Chest X-ray:
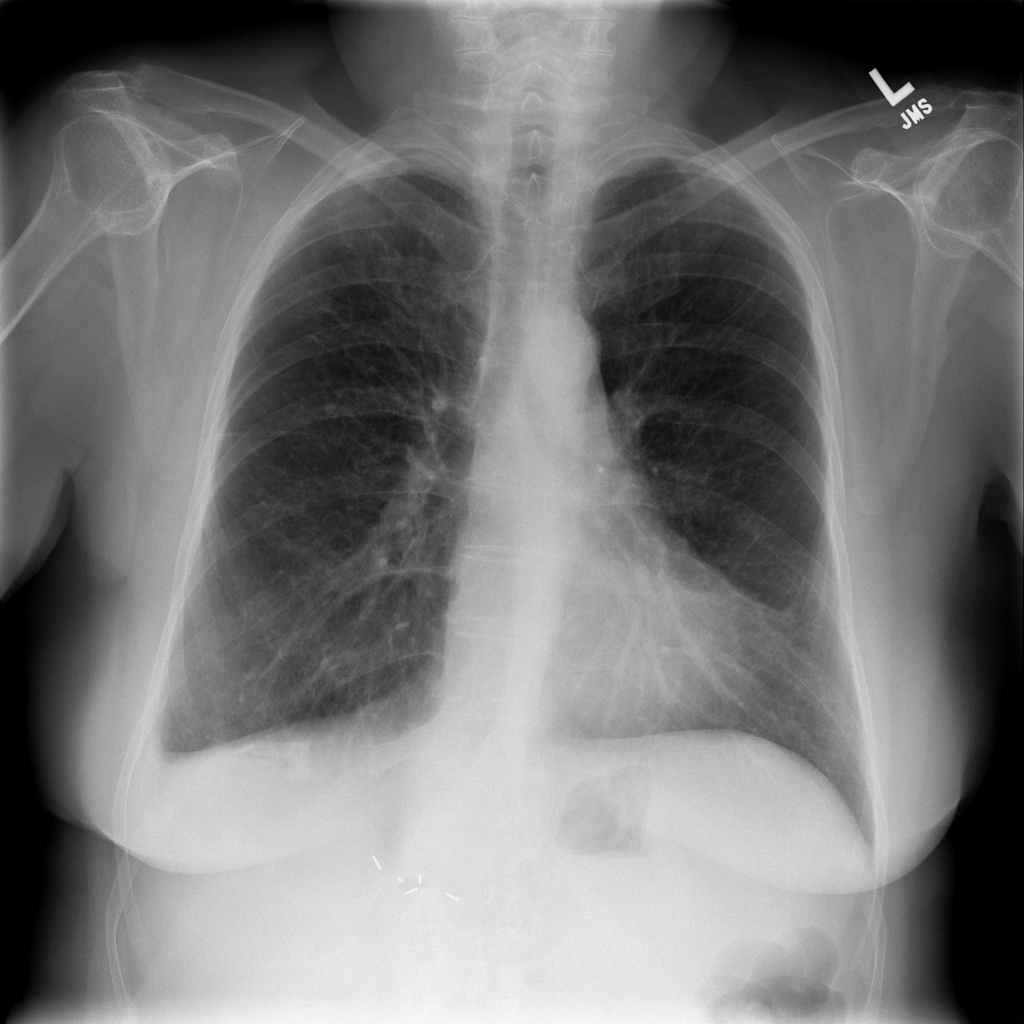
Findings: Pleural Thickening, Calcification
No abnormal finding: no